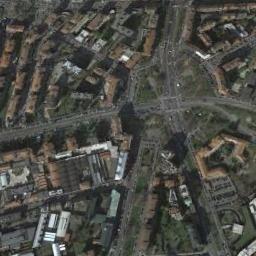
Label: roundabout